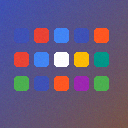
Screen state: on